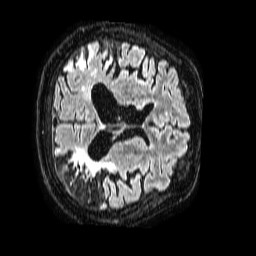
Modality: FLAIR
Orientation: axial
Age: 47
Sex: female
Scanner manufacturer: philips
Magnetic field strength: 1.5 T
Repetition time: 4.8 s
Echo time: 0.3 s